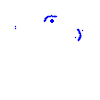
Particle: proton